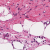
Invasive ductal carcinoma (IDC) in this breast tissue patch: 0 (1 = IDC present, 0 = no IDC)